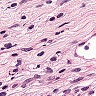
Metastatic tissue present: no